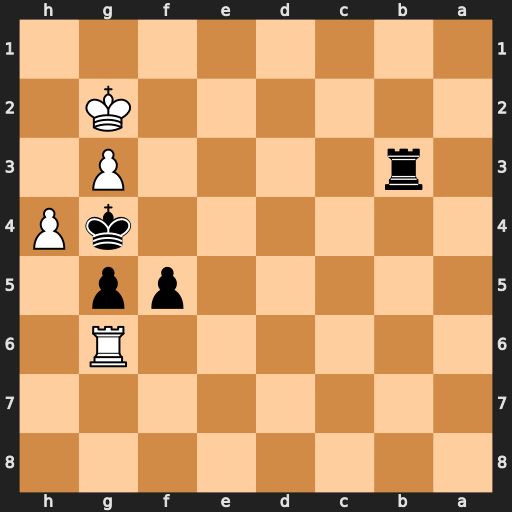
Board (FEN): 8/8/6R1/5pp1/6kP/1r4P1/6K1/8
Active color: b
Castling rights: -
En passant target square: -
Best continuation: Rxg3+ Kf1 Kxh4